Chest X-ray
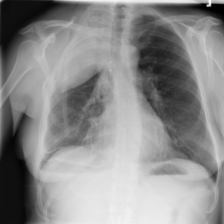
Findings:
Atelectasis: negative
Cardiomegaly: negative
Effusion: negative
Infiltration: negative
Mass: positive
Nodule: negative
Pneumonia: negative
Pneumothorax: positive
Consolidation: negative
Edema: negative
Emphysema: negative
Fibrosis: negative
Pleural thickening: negative
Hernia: negative